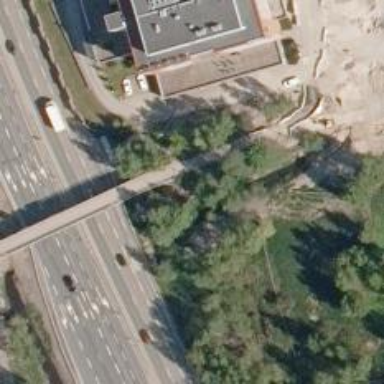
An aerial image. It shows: Bridge.